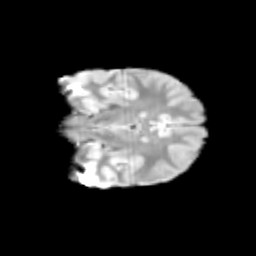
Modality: T2w
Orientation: coronal
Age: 11
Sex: female
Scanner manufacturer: siemens
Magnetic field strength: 3 T
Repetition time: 3.8 s
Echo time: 0.07 s